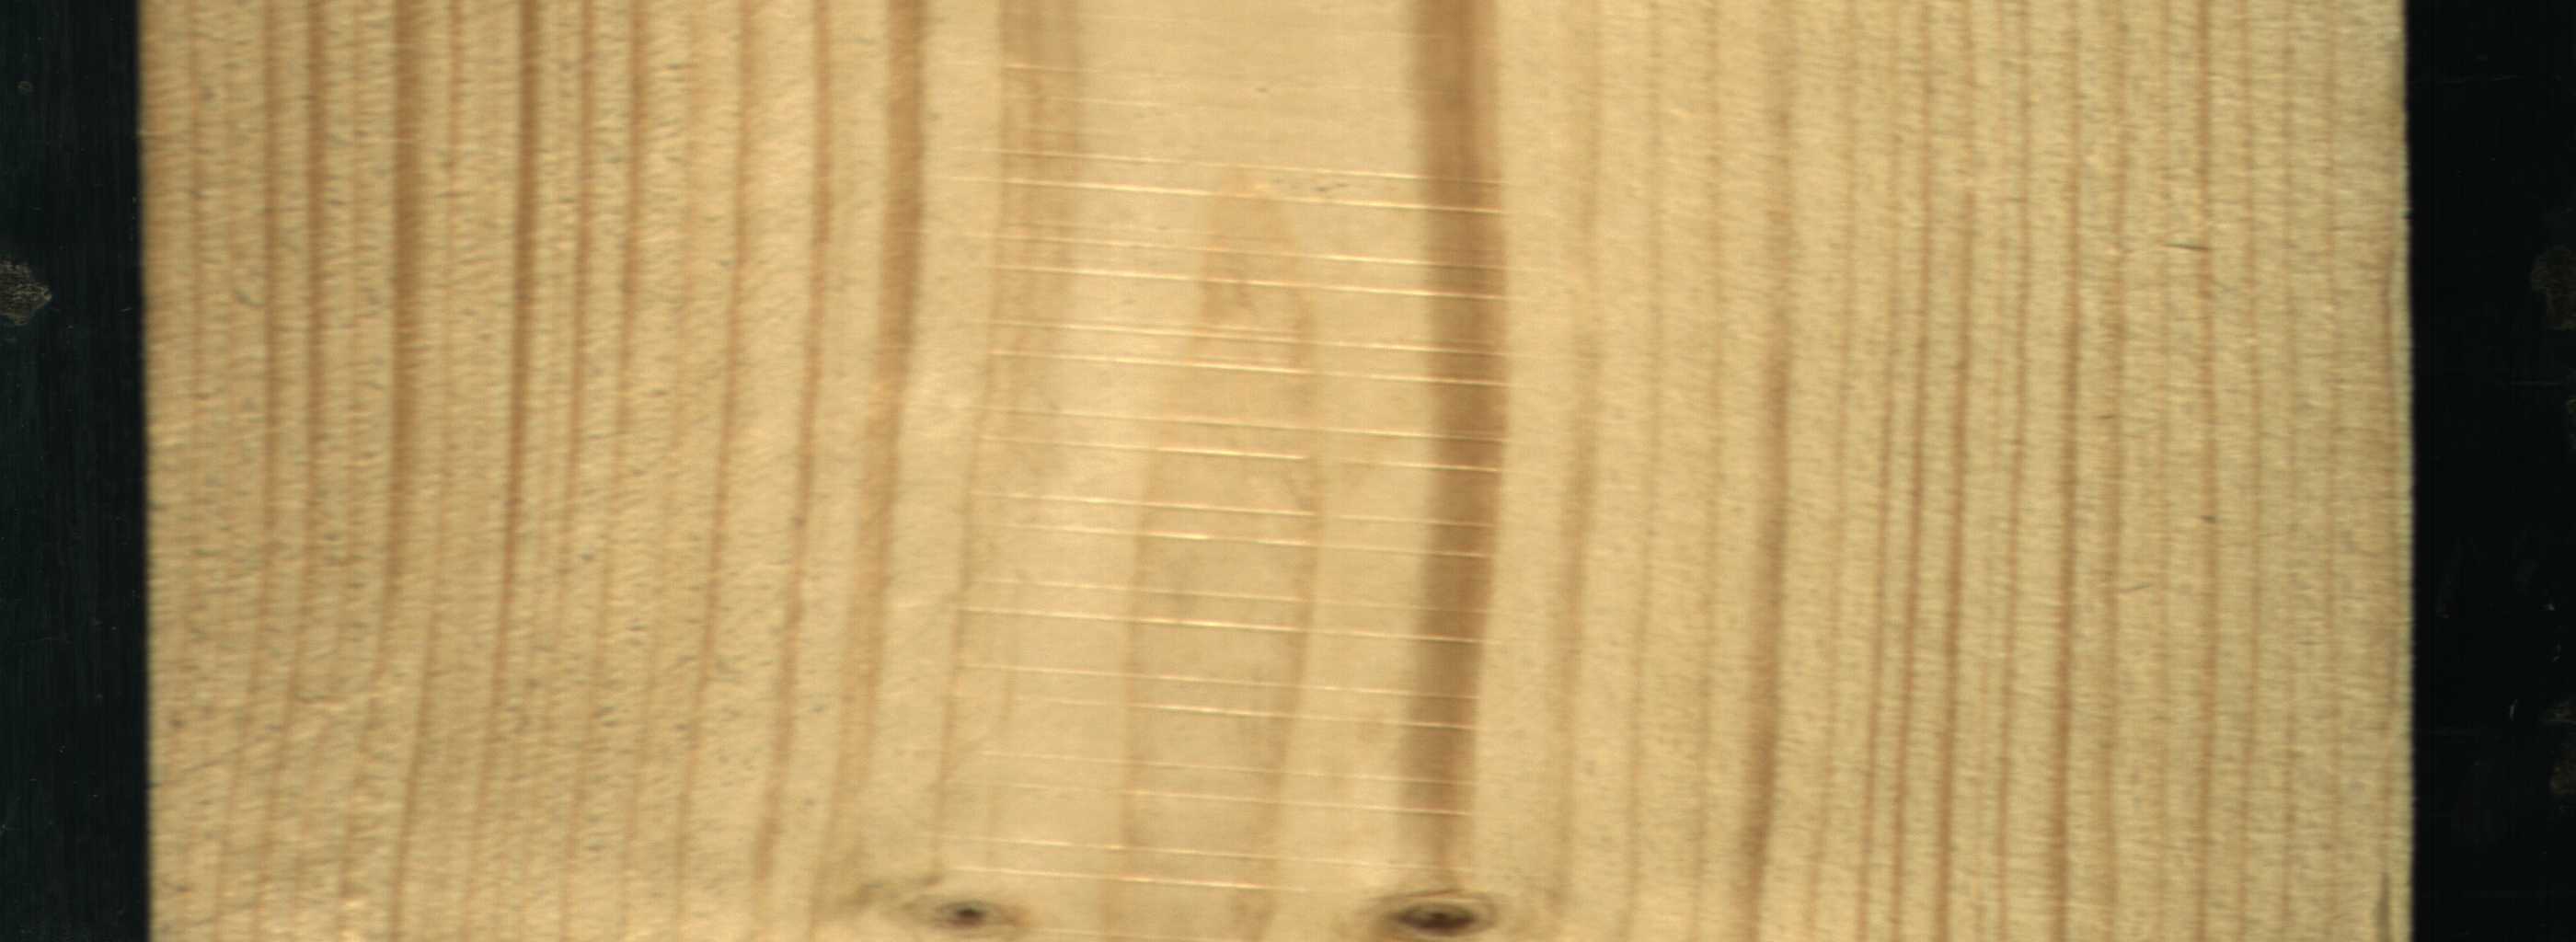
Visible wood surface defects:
Live_Knot
Live_Knot